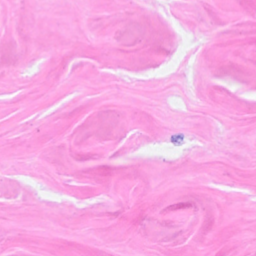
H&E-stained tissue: Breast